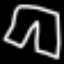
Label: pants